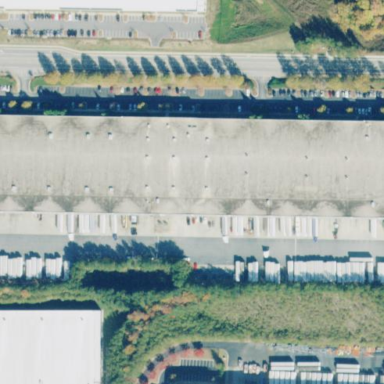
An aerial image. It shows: Warehouse building.